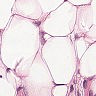
Metastatic tissue present: yes